Question: I have an 'NSTokenField' which allows the user to select contacts (Just like in Mail.app). So the NSTextField is bound to an array in my 'model.recipient' instance variable.
The user can now select an entry from the auto completion list e.g. 'Joe Bloggs: joe@blogs.com' and as soon as he hits the token '(Joe Bloggs)' is displayed and 'model.recipients' now contains a 'BBContact' entry.
Now if the user starts to type some keys (so the suggestions are shown) and then hits instead of Enter the token with the value of the completion text '(Joe Bloggs: joe@bloggs.com)' is created and the 'NSTokenFieldDelegate' methods did not get called, so that I could respond to this event. The 'model.recipient' entry now contains an 'NSString' instead of a 'BBContact' entry.
Curiously the delegate method 'tokenField:shouldAddObjects:atIndex:' does not get called, which is what I would expect when the user tabs out of the token field.

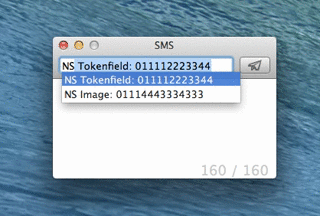
Answer: Pressing tab calls isValidObject on the delegate so return NO for NSTokenField in it however you want to return YES if there are no alphanumeric characters in it otherwise the user won't be able to focus away from the field (the string contains invisible unicode characters based on how many tokens exist)
The less fragile implementation i could come up with is:
'''
- (BOOL)control:(NSControl *)control isValidObject:(id)token
{
if ([control isKindOfClass:[NSTokenField class]] && [token isKindOfClass:[NSString class]])
{
if ([token rangeOfCharacterFromSet:[NSCharacterSet alphanumericCharacterSet]].location == NSNotFound) return YES;
return NO;
}
return YES;
}
'''